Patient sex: M
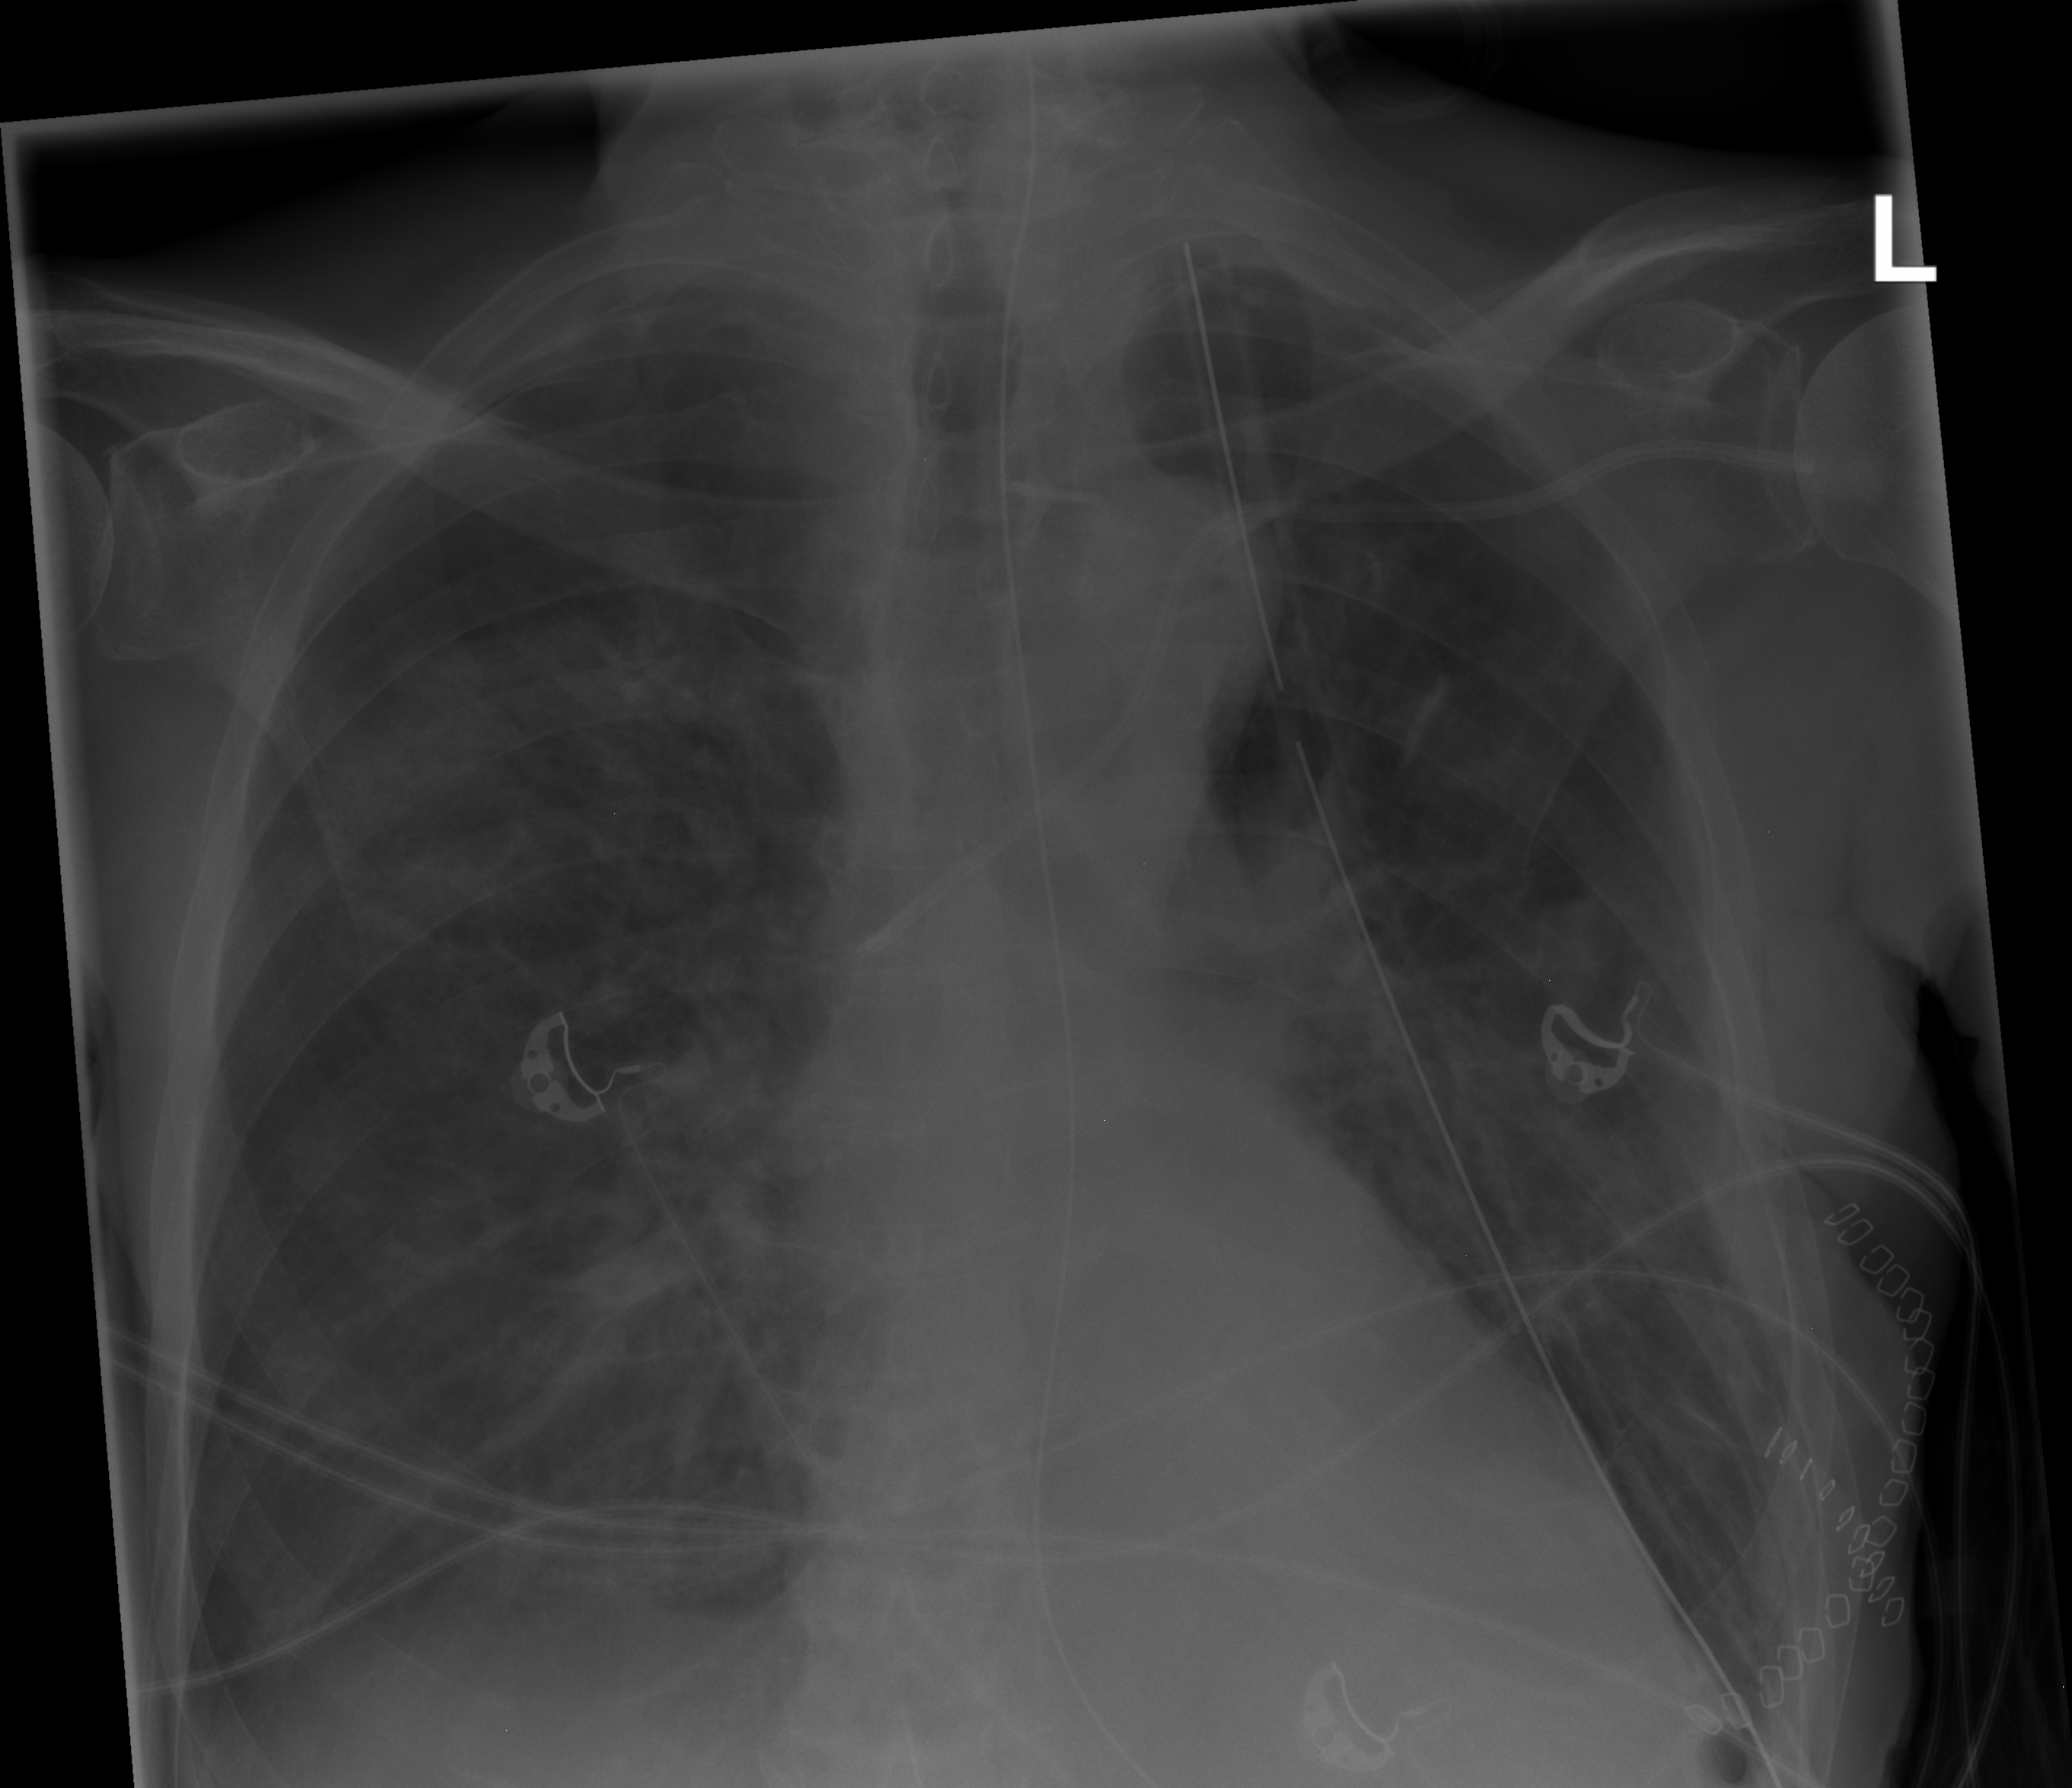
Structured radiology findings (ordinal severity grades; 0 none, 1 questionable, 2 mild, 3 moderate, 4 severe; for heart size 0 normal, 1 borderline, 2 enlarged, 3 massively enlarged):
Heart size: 0
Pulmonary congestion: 0
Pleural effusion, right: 2
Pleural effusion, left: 0
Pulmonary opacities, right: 2
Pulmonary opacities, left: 2
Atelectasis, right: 2
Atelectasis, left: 2